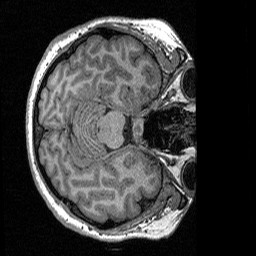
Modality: T1w
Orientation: axial
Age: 34
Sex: female
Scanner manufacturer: siemens
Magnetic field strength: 3 T
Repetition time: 2.3 s
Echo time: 0.00298 s